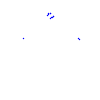
Particle: proton